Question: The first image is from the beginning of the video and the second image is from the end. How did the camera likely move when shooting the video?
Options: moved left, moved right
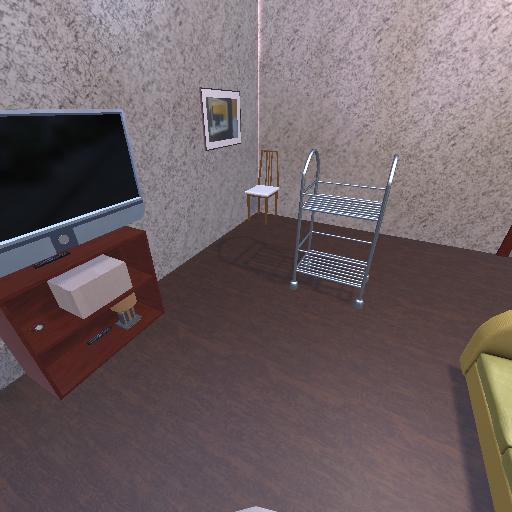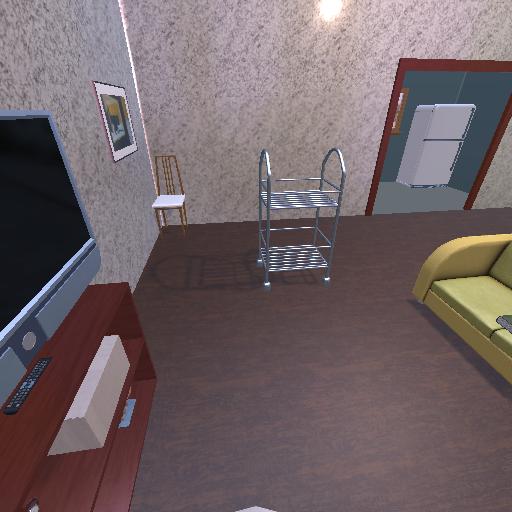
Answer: moved left